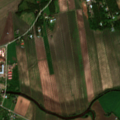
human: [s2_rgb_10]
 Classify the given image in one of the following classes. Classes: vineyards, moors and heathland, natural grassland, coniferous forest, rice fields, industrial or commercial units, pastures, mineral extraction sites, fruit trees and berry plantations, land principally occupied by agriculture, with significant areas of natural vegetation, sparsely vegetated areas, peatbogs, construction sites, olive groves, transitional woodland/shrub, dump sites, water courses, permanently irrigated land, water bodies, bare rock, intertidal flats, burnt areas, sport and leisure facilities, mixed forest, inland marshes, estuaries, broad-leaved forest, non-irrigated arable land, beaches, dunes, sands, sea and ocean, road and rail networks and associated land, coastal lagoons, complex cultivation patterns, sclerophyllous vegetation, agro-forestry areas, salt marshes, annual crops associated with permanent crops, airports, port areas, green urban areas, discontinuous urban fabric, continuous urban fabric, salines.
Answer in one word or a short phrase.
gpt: discontinuous urban fabric, non-irrigated arable land